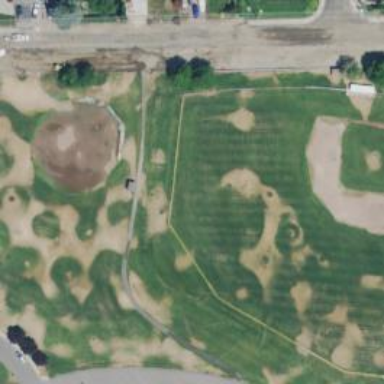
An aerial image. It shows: Baseball pitch for leisure land.